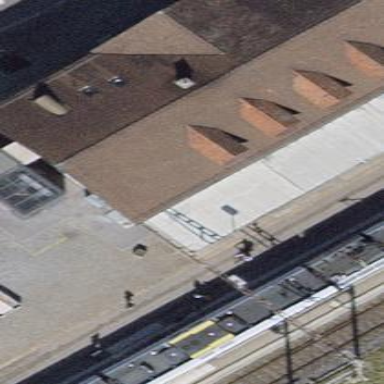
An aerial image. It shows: Train station building.